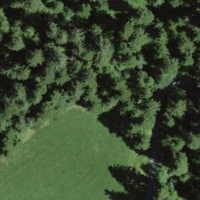
EUNIS habitat code: 43
Species observed at this site:
Silene dioica